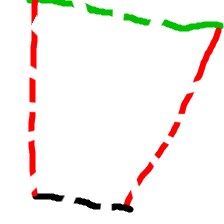
Shape: trapezoid